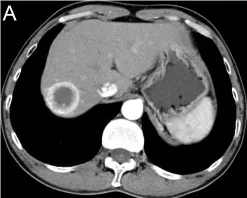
A 52-year-old man with liver metastasis and retroperitoneal lymph node metastases of renal cell carcinoma received drug-eluting bead transcatheter arterial chemoembolization. Preoperative CT enhanced scanning images of arterial phase (A, B).
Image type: radiology (ct)